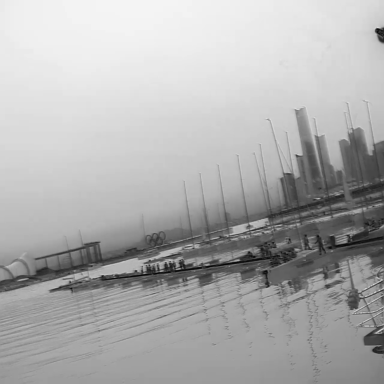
There are nine sailboats in the infrared image.